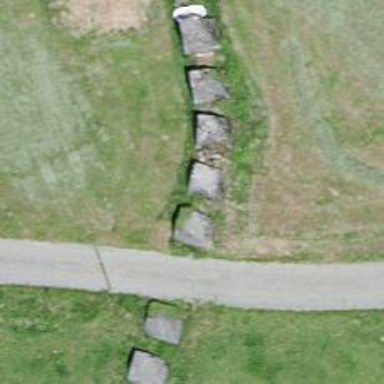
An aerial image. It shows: Tank trap barrier.